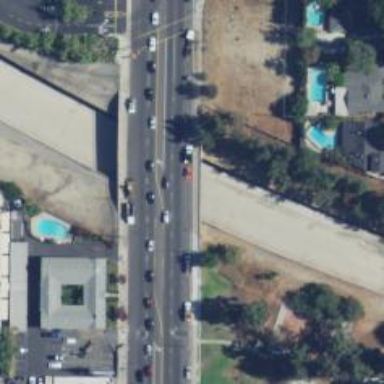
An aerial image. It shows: Primary highway bridge.